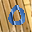
Label: 0